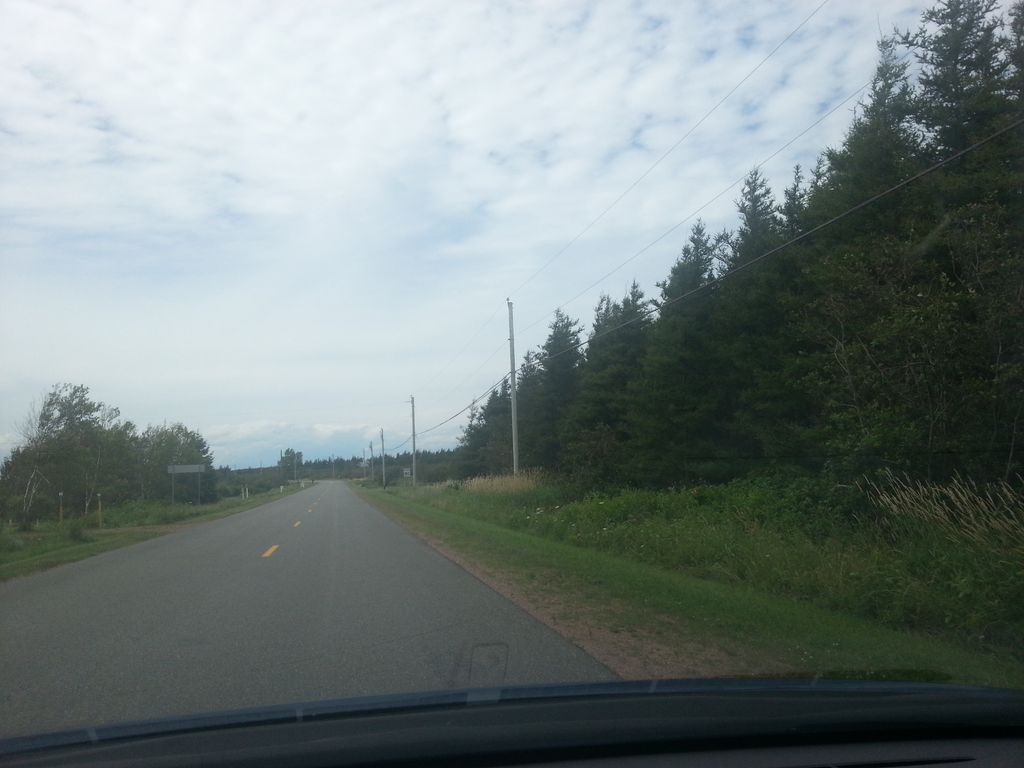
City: charlottetown